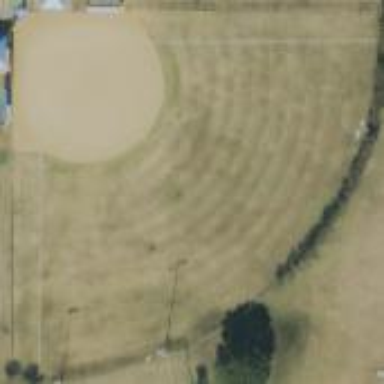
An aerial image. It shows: Baseball pitch for leisure and sports activities.